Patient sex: M
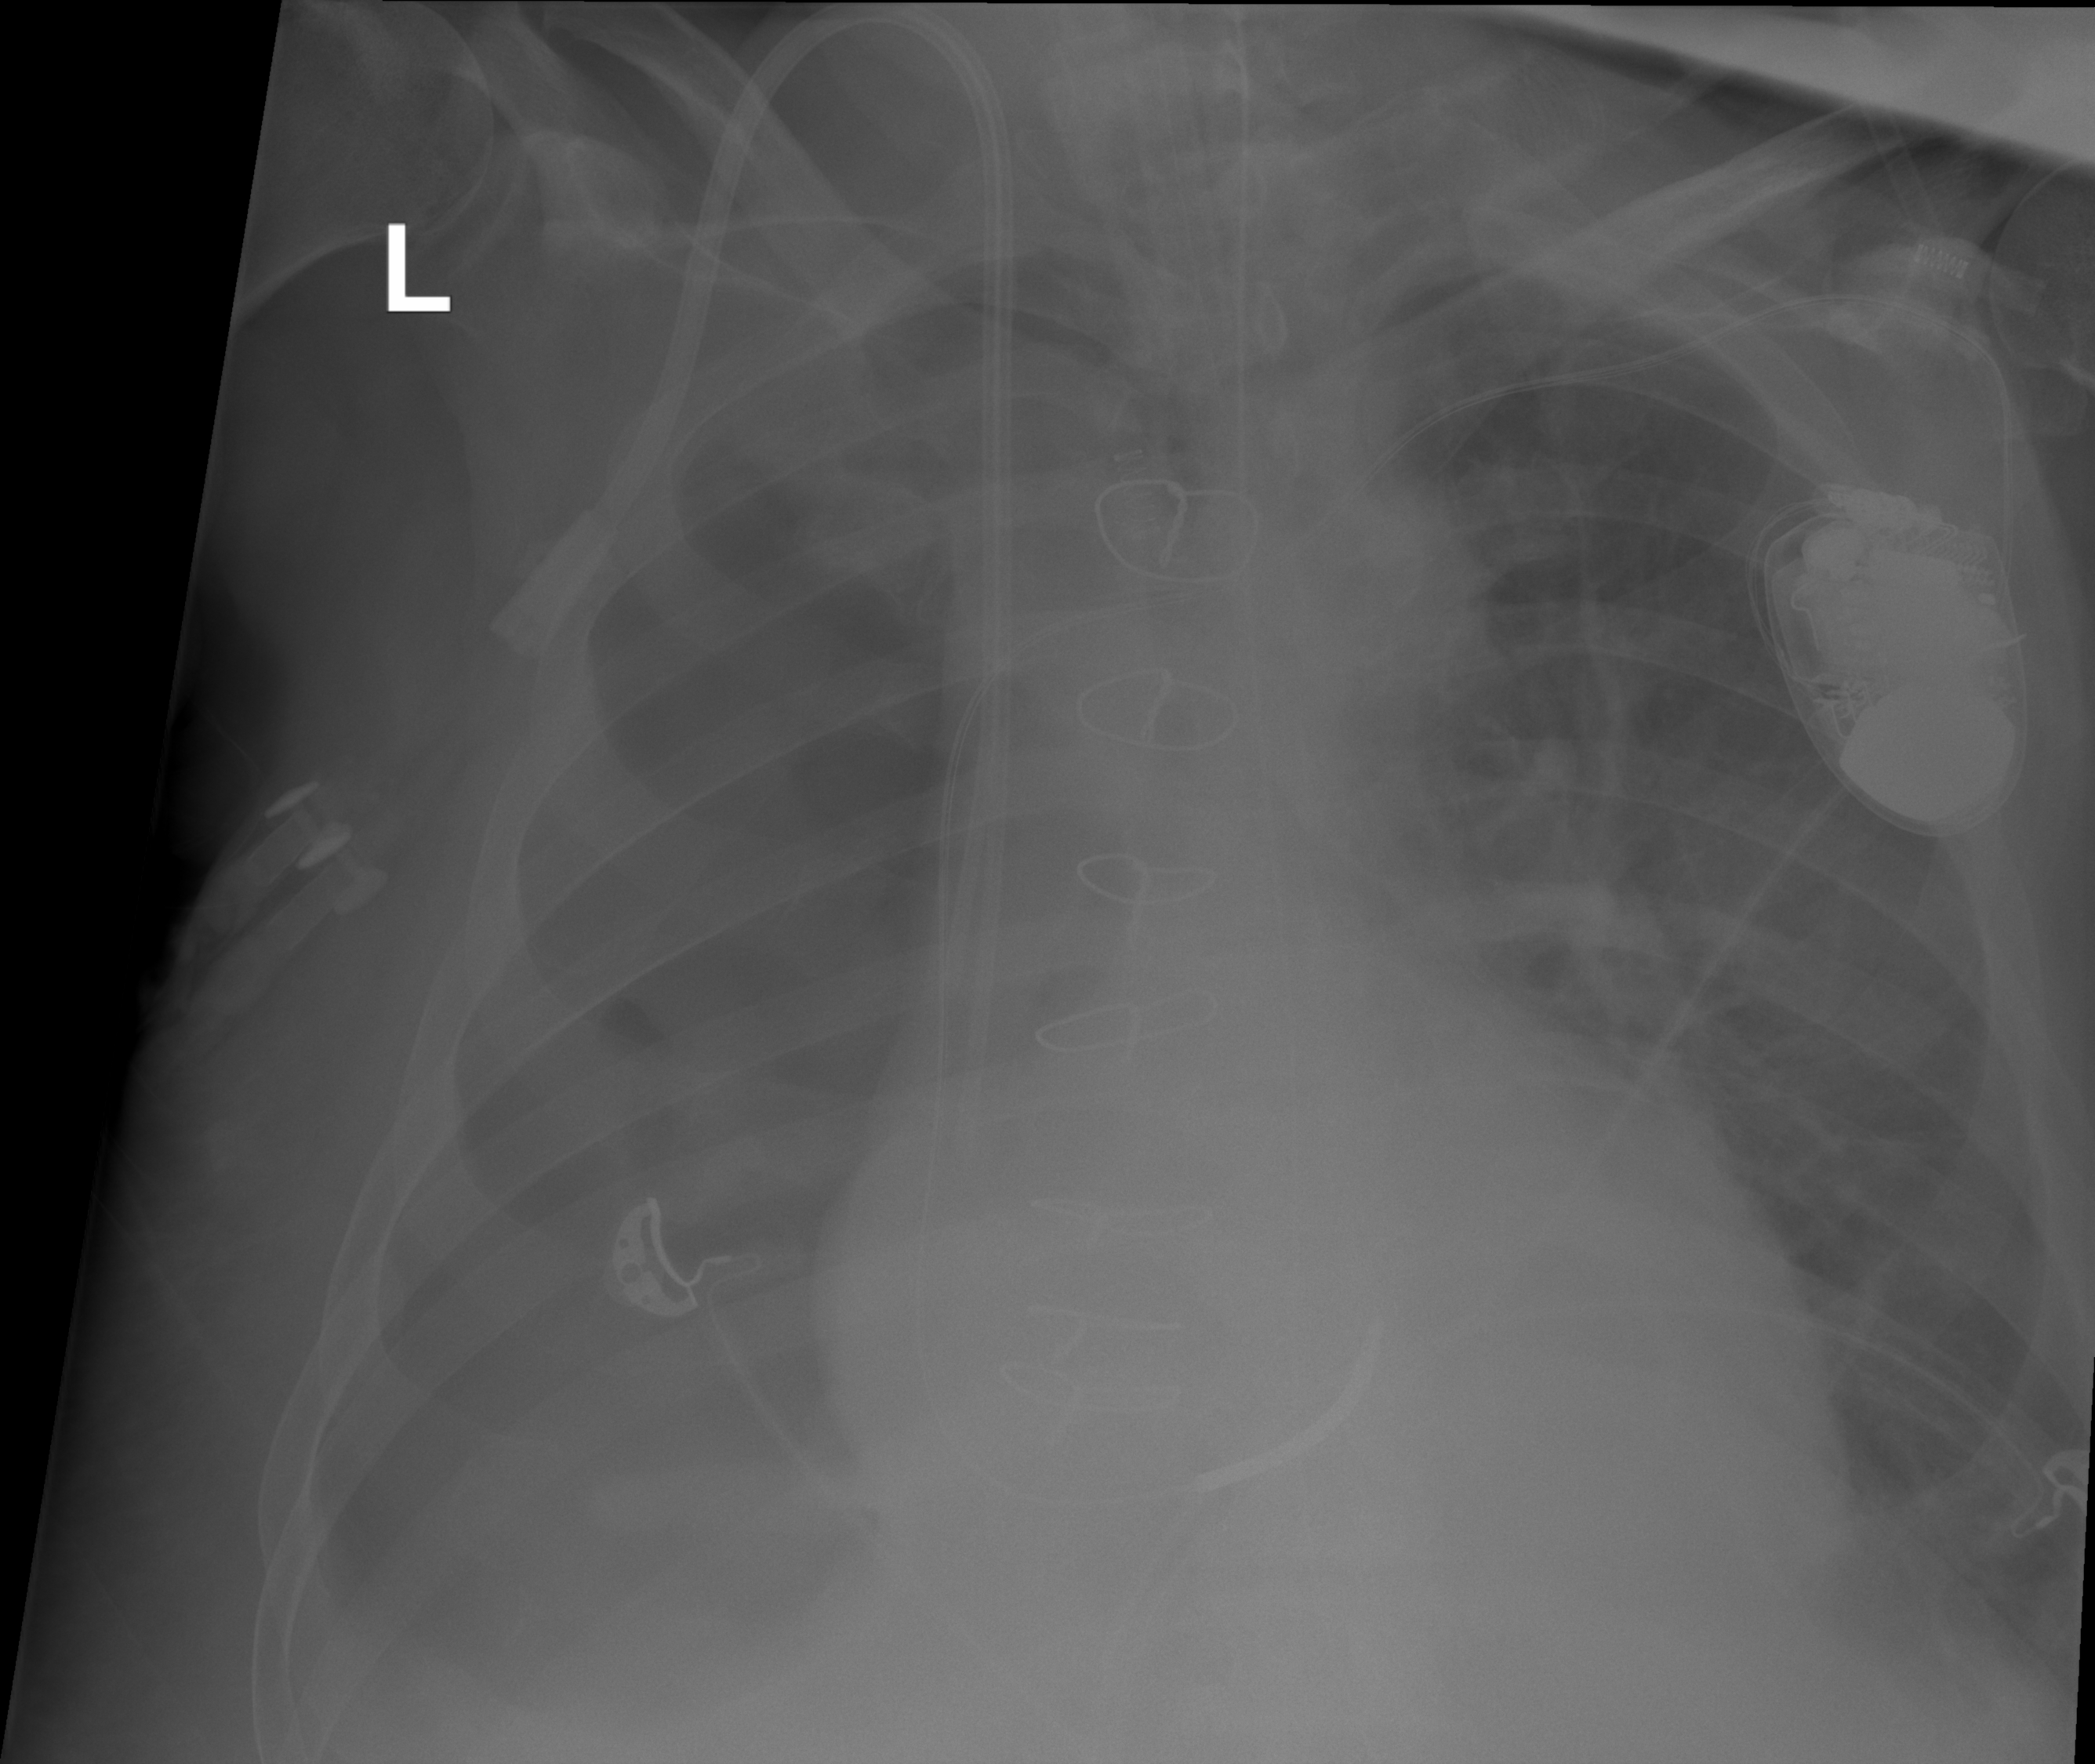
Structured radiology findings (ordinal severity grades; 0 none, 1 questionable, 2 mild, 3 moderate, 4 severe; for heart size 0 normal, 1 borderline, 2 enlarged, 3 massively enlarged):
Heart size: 2
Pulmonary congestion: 0
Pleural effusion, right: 3
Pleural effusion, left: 2
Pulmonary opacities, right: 0
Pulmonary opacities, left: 0
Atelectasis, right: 4
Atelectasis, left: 0